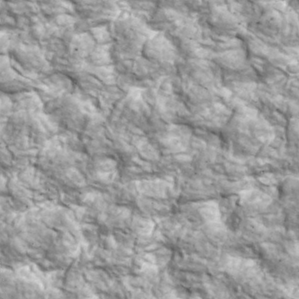
Label: non_frost